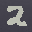
Label: 2